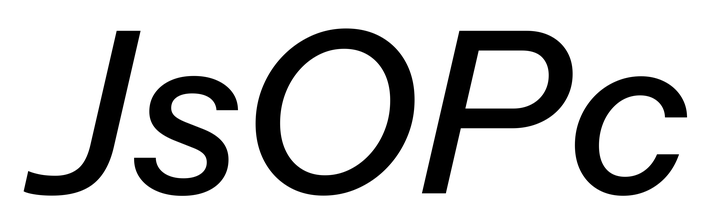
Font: InstrumentSans-Italic_Medium_Italic